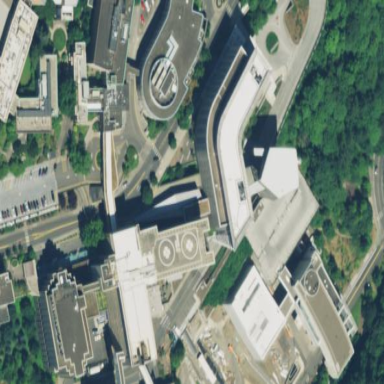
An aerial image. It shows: Hospital building providing healthcare services.